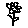
Label: flower